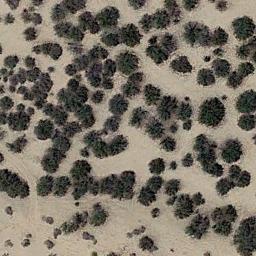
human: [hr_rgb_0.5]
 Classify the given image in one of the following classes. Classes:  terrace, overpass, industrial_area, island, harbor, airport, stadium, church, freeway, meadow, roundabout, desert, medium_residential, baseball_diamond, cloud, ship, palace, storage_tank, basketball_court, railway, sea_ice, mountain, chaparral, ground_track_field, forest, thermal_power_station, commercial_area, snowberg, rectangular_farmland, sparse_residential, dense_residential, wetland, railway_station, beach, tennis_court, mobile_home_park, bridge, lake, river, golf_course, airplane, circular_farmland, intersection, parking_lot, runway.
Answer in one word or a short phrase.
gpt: chaparral